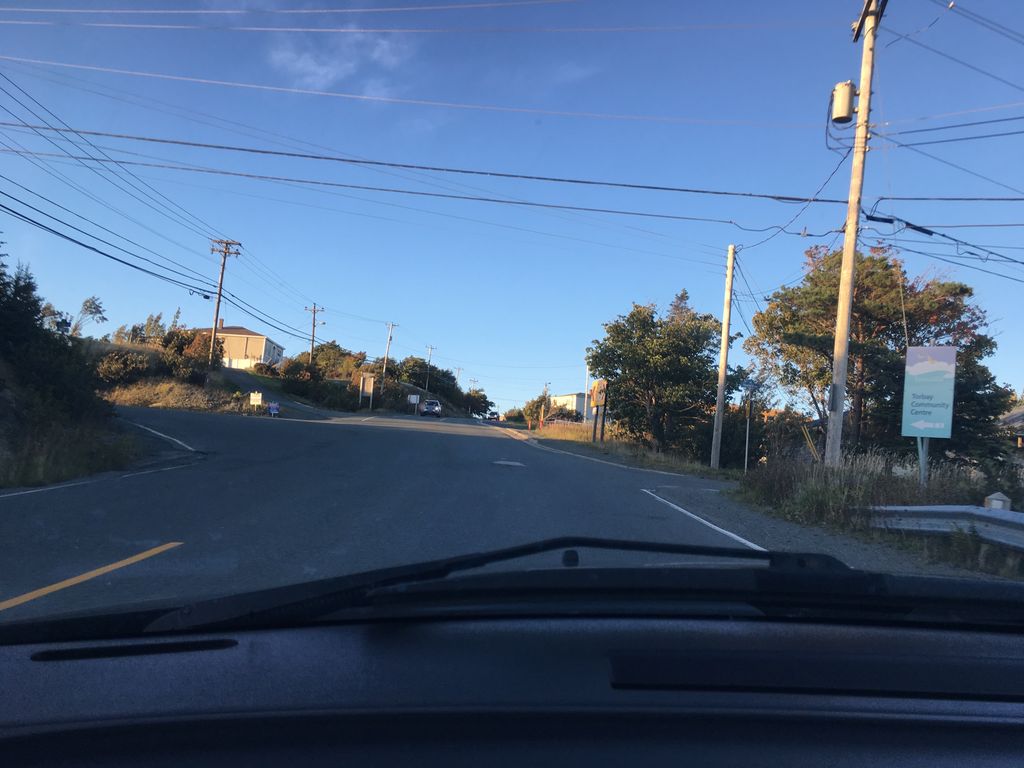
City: st_johns